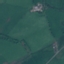
Land use / land cover class: Pasture